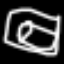
Label: bed